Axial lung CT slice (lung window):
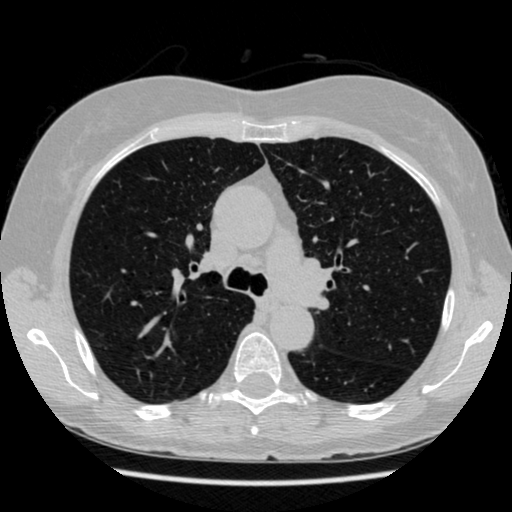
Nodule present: no